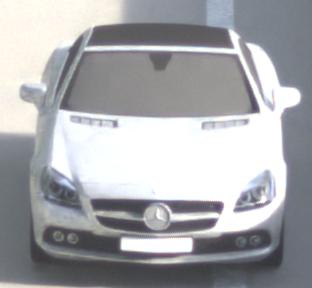
Make: Mercedes-Benz
Model: SLK 200
Detailed model: SLK-Class (172)
Model produced from: 2011/03
Model produced until: 2015/04
Doors: 2
Color: white
Road condition: dry road
Daytime: morning or afternoon
Contrast: low contrast